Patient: sex F, age 36
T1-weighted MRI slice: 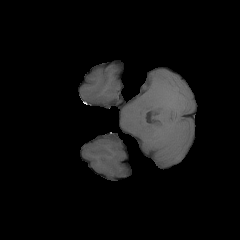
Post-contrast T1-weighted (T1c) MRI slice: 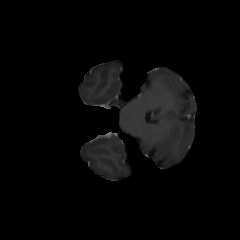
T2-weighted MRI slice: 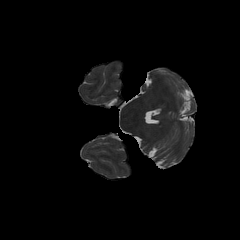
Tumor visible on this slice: no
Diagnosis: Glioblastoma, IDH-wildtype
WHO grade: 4